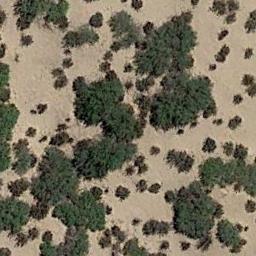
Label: chaparral